Question: I have build a chart for one of the departments:
'''
select 'f?p=&APP_ID.:802:'||:app_session||'::::P802_ENQ_DATE:'|| e.enq_date ||':' link,
cal_date as label,
value1 as value
from
(select cal_date from time
where cal_date >= '01-'||:P802_SEARCH_MONTH and
cal_date <= last_day(to_date('01-'||:P802_SEARCH_MONTH, 'dd-mm-yy'))
) t
LEFT OUTER JOIN
(SELECT
a.enquired_date AS enq_date,
COUNT(a.id) AS value1
FROM
ENQUIRY a
group by a.enquired_date
) e
ON
to_char(e.enq_date) = to_char(t.cal_date)
order by label ASC
'''
The requirement was to present number of daily enquiries in selected by end user month.So captures name of the month and pass this parameter to time table. Time table stores all possible date days, then chart adds up all enquiries per day and throw joins them with dates. It is important to show all possible dates as in some days there was not any enquiries and if it would be the other way round it would not display full date range.
Anyhow, when you hoover over the bar of the chart it shows 'label'

I have requirement to include name of the day into the label.I tried extending 't' statement:
'''
select 'f?p=&APP_ID.:802:'||:app_session||'::::P802_ENQ_DATE:'|| e.enq_date ||':' link,
full_date as label,
value1 as value
from
(select to_char(to_date(cal_date,'dd-mon-yy'), 'DAY')||' - '|| cal_Date as full_date from time
where cal_date >= '01-'||:P802_SEARCH_MONTH and
cal_date <= last_day(to_date('01-'||:P802_SEARCH_MONTH, 'dd-mm-yy'))
) t
'''
this does not work. Apex is not throwing any meaningful errors. Any help greatly appreciated.
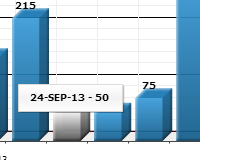
Answer: Don't change your source query, 't'.
Is cal_date a 'DATE' column? (i presume it is indeed a date column)
'''
to_char(to_date(cal_date,'dd-mon-yy'), 'DAY')
'''
If it is then you cast a date to a date and then apply a format mask. Don't cast dates to dates. It already is a date.
Be careful with date conversion aswell. In apex you should always work with explicit format masks and not rely on implicit conversion - this will come back and haunt you some day otherwise.
You need to alter the 'LABEL' column
'''
cal_date as label,
'''
This will be the tooltip value. Right now you are returning a DATE and that is what you see when you hover over the datapoint. The database's format mask is simply applied to it.
If you want to change it then you can just apply a format mask to the date and show that in the tooltip.
'''
select 'f?p=...' AS link,
TO_CHAR(cal_date, 'DAY') || ' - ' || cal_date AS label,
value1 AS value
from ...
'''